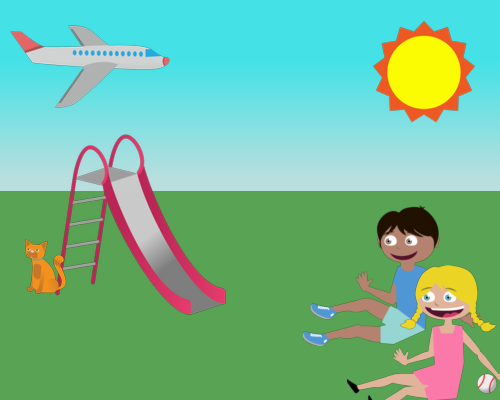
A medium plane flies left, with a sun shining right. A medium cat sits on the first step, kids face left. A cheerful girl hides behind a guy near the slide.